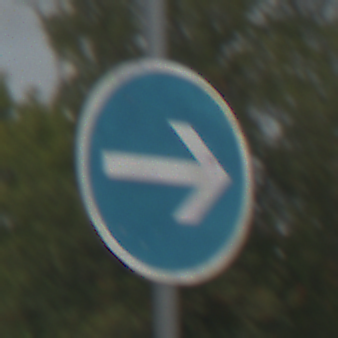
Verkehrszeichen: VorgeschriebeneFahrtrichtungHierRechts
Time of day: Midday
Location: Outdoor (Suburban)
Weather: PartlyCloudy
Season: Summer
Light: Natural